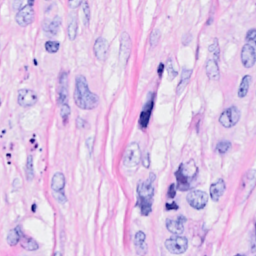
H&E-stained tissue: Breast